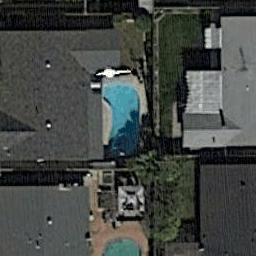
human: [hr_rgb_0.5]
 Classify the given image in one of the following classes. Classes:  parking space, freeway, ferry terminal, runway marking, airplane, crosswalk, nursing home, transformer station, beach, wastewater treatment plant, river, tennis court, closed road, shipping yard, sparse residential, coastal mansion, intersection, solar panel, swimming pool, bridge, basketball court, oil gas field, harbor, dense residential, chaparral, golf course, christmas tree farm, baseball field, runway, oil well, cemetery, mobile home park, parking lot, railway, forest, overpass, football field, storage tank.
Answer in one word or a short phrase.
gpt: swimming pool